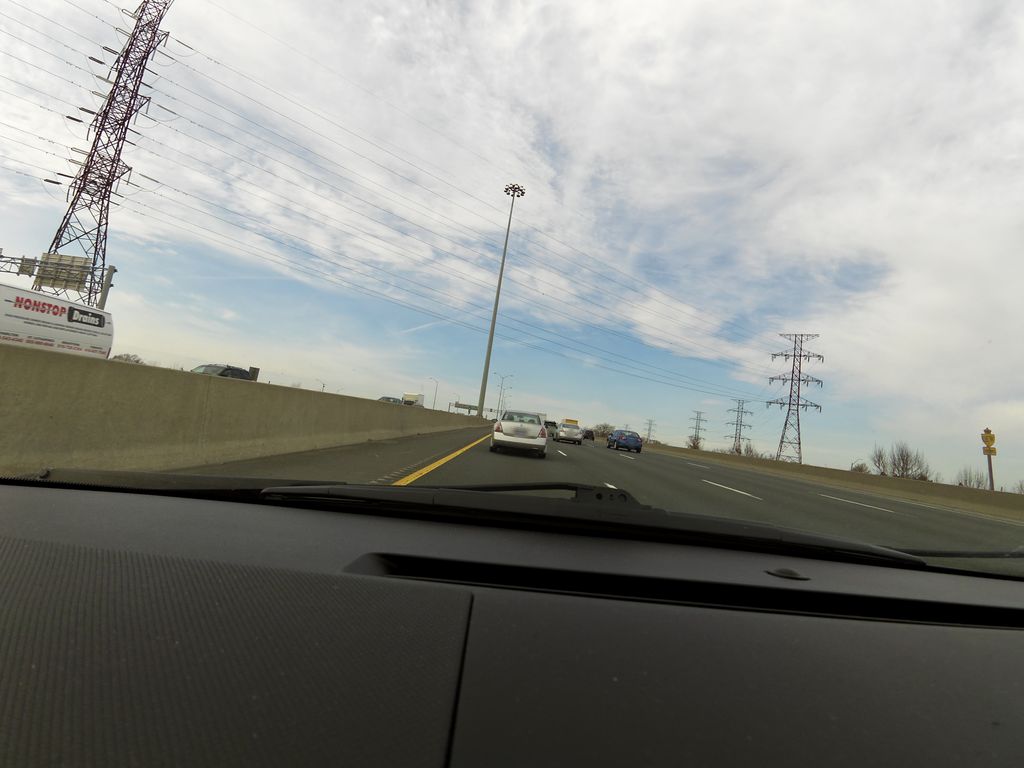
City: hamilton